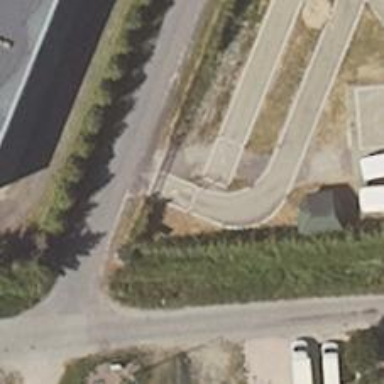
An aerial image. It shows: Driving school.